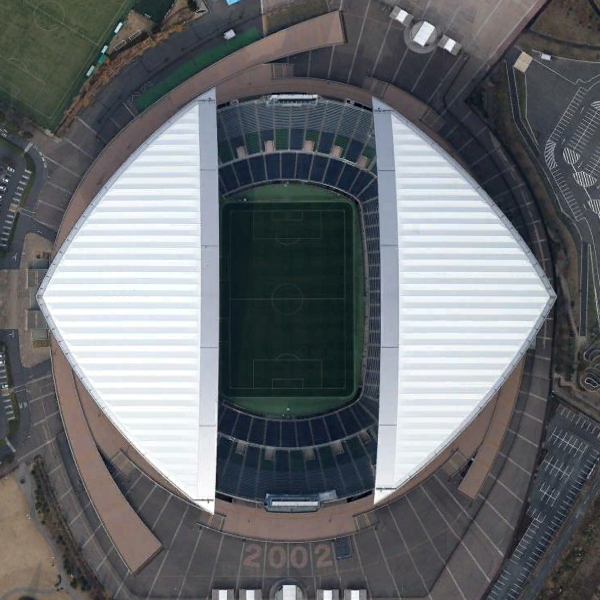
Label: Stadium